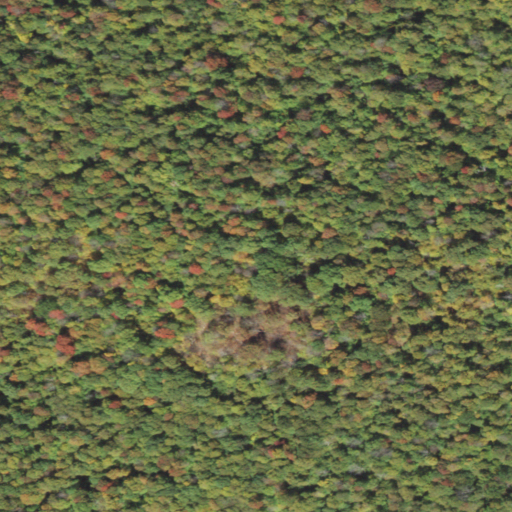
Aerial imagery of mountain in Pennsylvania named Shaffers Knob containing only deciduous forest